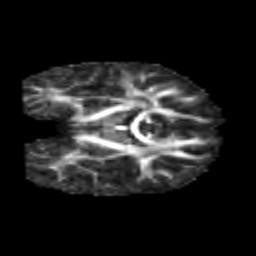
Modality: FA
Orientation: coronal
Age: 7
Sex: male
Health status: healthy